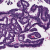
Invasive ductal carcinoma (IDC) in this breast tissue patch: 1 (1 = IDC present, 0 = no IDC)